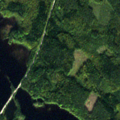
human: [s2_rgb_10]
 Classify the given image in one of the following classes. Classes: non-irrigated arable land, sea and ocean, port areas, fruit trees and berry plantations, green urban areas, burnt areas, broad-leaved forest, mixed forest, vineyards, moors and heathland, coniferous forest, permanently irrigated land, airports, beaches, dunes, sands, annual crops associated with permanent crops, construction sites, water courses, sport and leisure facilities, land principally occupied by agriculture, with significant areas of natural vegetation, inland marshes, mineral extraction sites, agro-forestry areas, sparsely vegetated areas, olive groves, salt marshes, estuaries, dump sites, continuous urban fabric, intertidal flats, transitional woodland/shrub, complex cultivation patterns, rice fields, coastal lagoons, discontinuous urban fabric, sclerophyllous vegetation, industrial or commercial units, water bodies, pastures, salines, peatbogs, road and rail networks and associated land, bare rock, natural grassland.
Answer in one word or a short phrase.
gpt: coniferous forest, mixed forest, water bodies